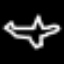
Label: airplane